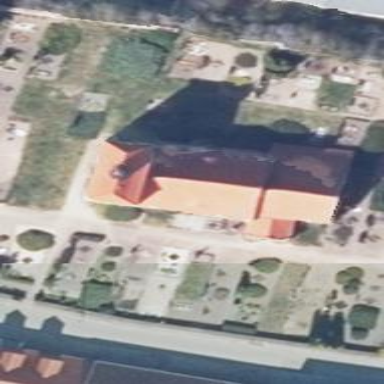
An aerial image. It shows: House used as place of worship.